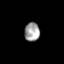
Tissue: lung
Cell type: Epithelial cells
Senescence score: 0.2385
Nuclear area (px): 278
Mean DAPI intensity: 161.255